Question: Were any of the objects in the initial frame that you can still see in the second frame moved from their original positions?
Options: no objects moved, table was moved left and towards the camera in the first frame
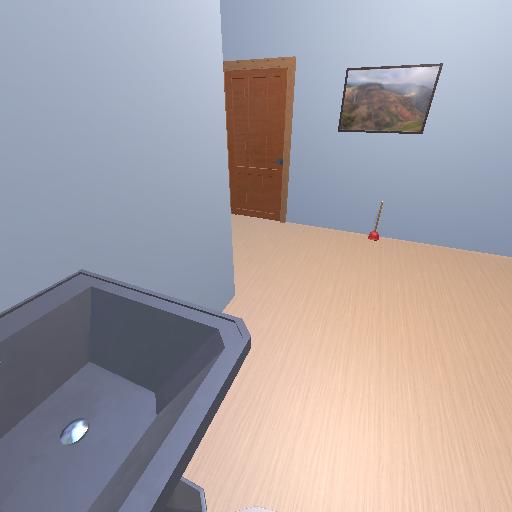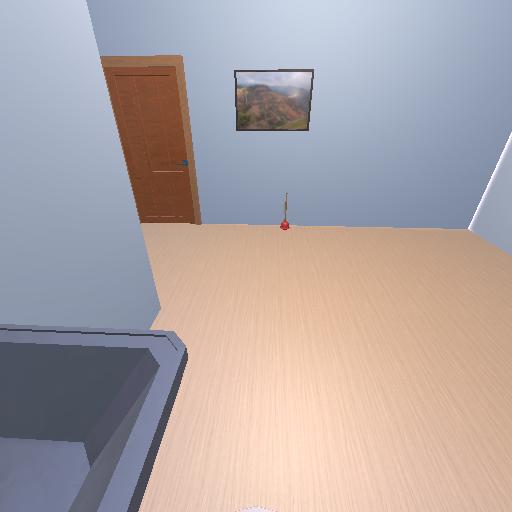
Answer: no objects moved